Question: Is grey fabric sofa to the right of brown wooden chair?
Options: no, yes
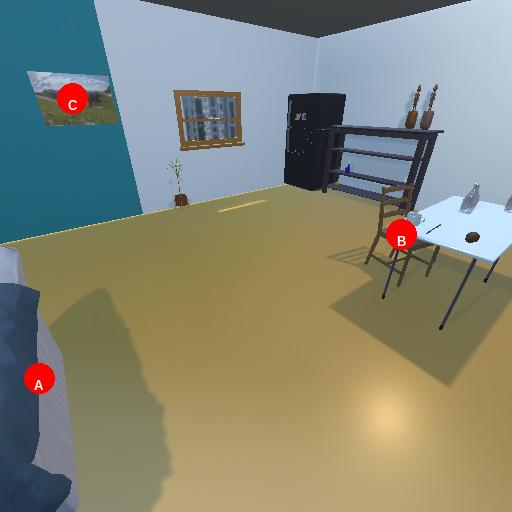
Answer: no